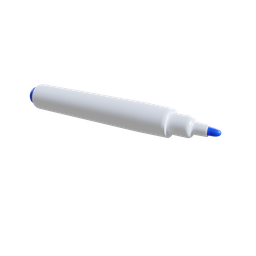
Label: tools